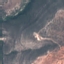
Land use / land cover class: HerbaceousVegetation